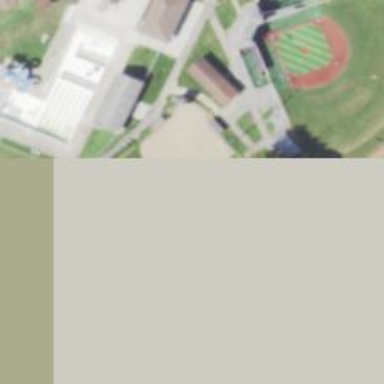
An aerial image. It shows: Baseball pitch for leisure land activities.